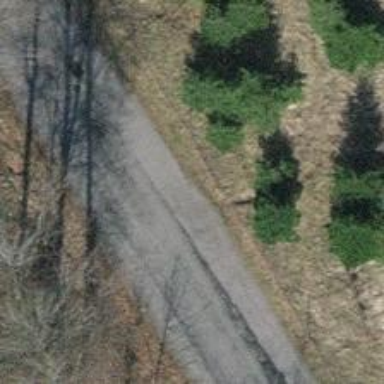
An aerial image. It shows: Unclassified road with asphalt surface.